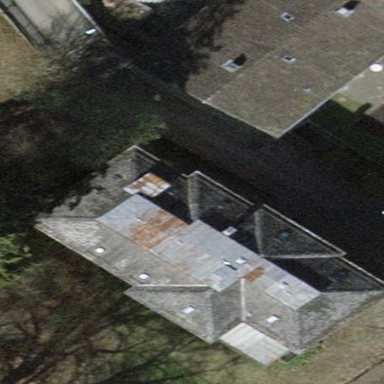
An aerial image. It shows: Gray house with mansard roof oriented along certain direction.